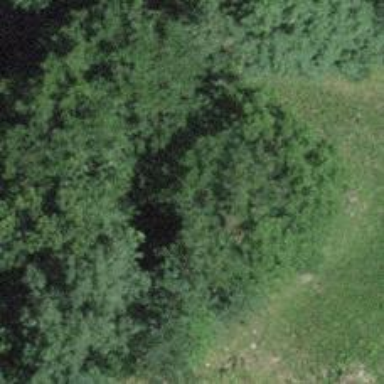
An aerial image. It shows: Row of trees in natural setting.